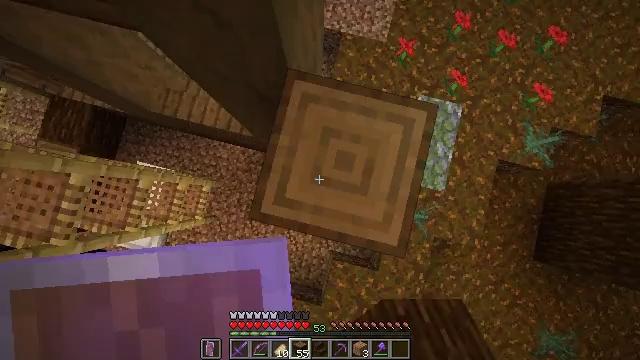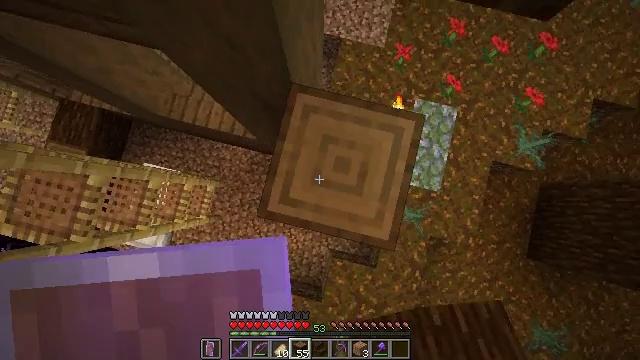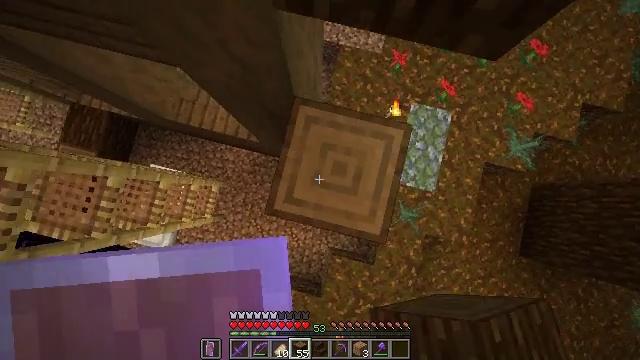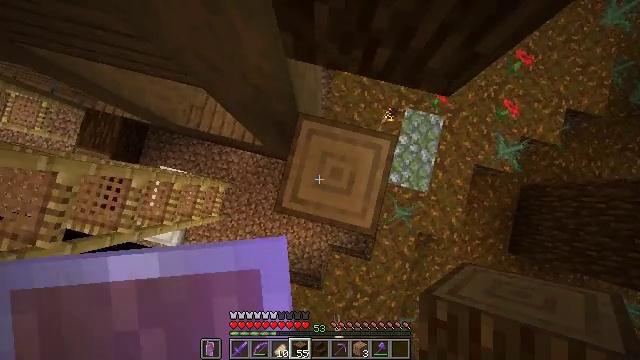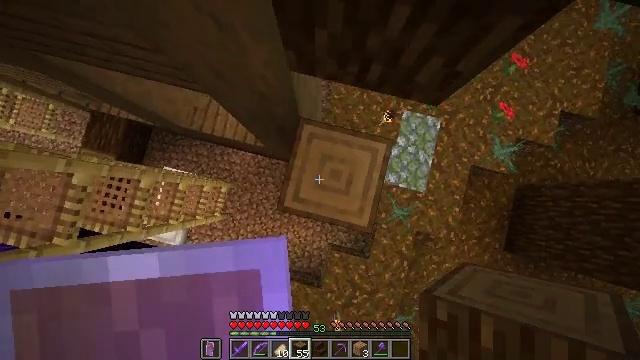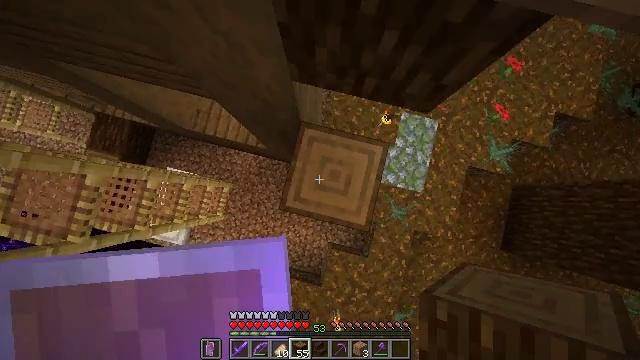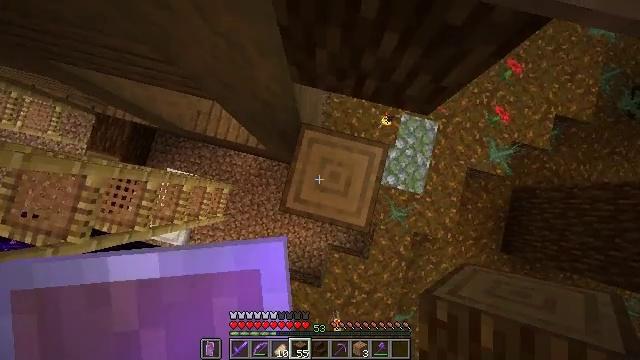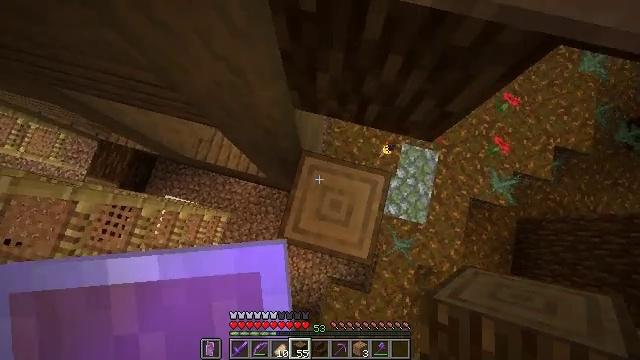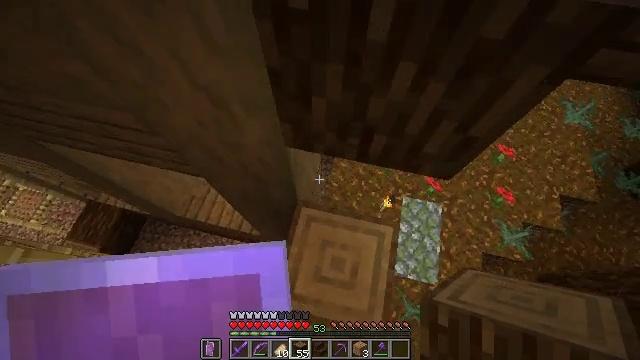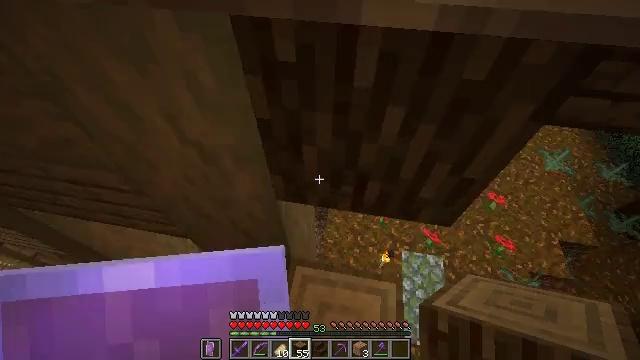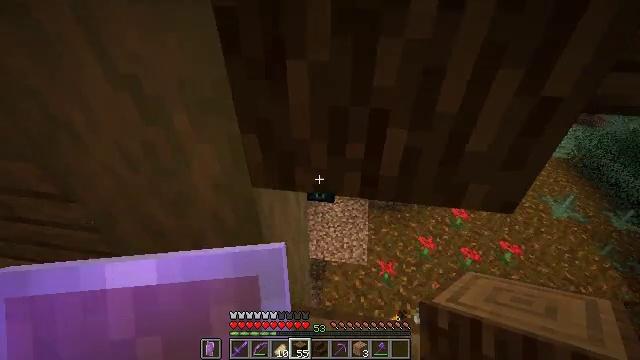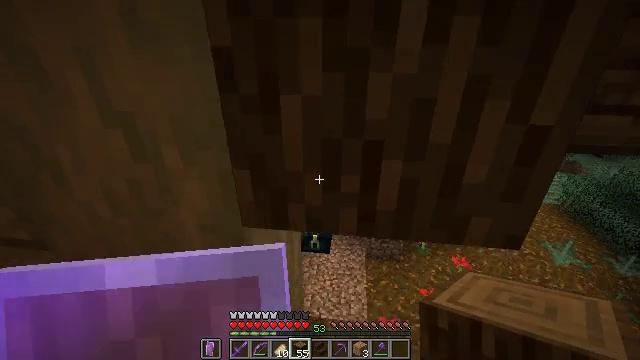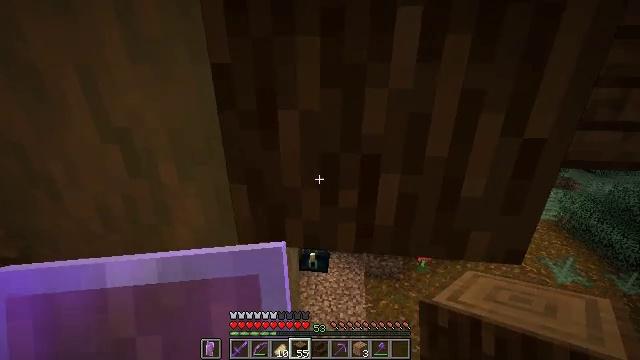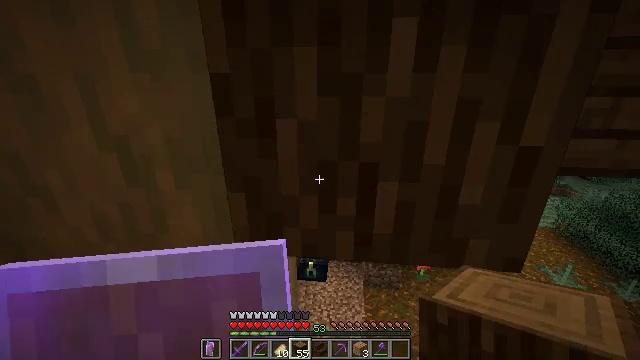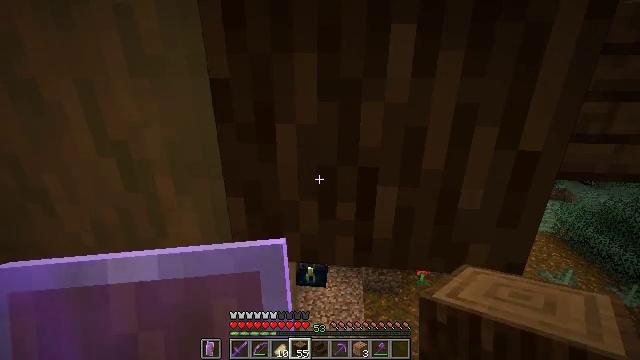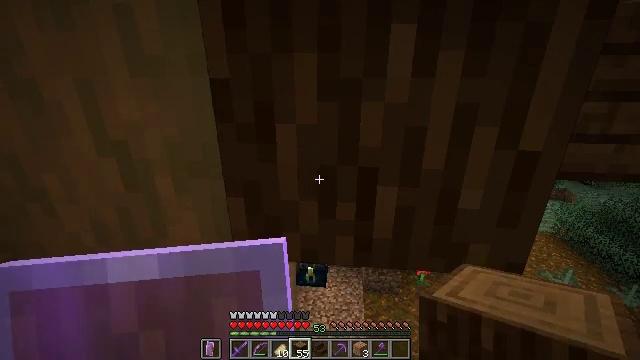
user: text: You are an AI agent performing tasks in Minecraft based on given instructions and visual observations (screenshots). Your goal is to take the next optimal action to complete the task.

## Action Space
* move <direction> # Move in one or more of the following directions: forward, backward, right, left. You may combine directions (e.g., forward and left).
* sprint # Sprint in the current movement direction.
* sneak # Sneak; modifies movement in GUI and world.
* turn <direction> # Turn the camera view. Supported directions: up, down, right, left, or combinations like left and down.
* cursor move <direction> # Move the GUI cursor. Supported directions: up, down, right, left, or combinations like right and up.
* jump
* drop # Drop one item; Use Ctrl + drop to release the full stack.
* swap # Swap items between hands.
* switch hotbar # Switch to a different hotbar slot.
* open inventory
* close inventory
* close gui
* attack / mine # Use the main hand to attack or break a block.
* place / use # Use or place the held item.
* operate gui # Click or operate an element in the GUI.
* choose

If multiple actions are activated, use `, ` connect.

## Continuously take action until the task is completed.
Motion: motion action
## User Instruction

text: Break the spruce log from the tree.
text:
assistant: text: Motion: jump
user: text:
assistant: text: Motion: jump
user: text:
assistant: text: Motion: jump
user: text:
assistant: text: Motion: jump
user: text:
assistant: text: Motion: jump
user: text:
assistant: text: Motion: jump
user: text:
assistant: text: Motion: turn up
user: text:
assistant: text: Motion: turn right and up
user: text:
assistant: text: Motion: turn right and up
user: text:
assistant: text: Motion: turn right and up
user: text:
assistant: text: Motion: turn right and up
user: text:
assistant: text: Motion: turn up
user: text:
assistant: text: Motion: turn up
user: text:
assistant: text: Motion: turn up
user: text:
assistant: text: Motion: no_op
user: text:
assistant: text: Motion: no_op
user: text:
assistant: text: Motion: no_op
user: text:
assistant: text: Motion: no_op
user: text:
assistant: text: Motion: no_op
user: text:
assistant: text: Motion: no_op
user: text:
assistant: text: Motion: no_op
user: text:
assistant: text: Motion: no_op
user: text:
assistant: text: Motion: no_op
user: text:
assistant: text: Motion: no_op
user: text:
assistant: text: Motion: no_op
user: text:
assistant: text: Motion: no_op
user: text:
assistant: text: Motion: no_op
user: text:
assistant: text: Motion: no_op
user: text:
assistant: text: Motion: no_op
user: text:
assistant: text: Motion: no_op